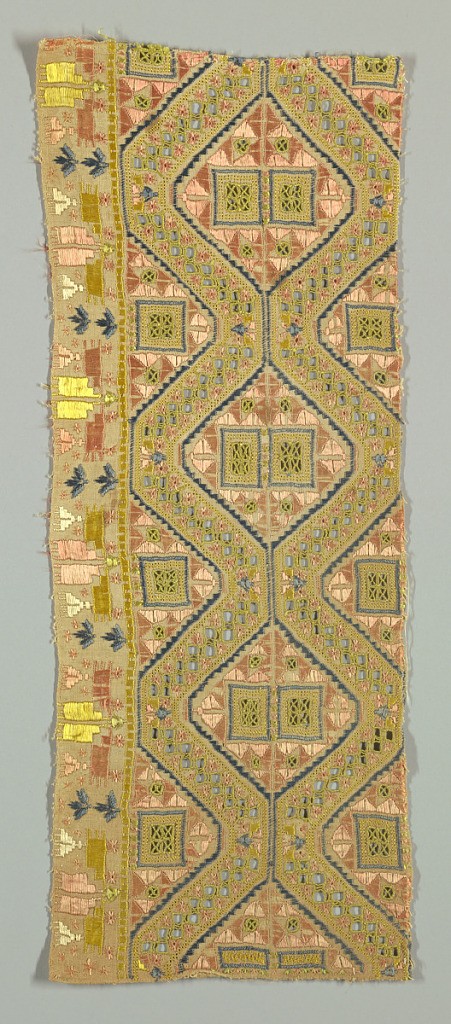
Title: Border
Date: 17th century
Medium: linen, silk Technique: plain weave embroidered with cutwork
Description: Linen border fragment with silk embroidery and withdrawn elements showing two wide serpentine lines that form diamonds. Both lines have needlemade filling stitches and embroidered decoration. Each diamond is filled with two small rectangles that are embellished with needle made filling stitches. Remaining surface area is decorated with geometric embroidery in blue, pink, yellow and white.